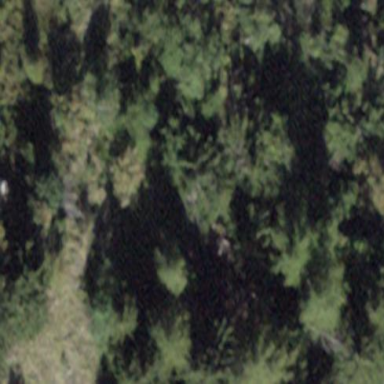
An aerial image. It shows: Forest area.